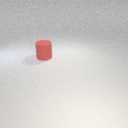
large red rubber cylinder